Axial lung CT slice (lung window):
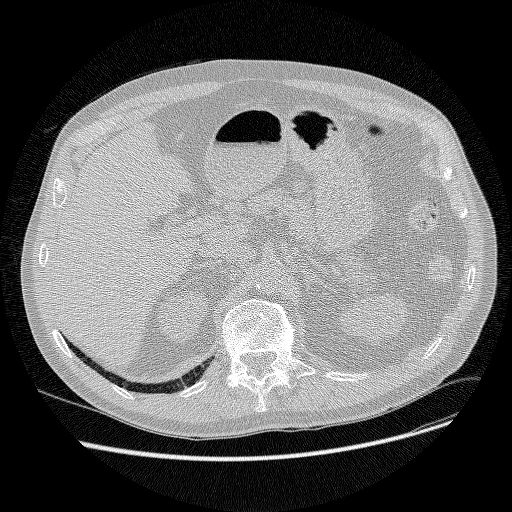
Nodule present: no